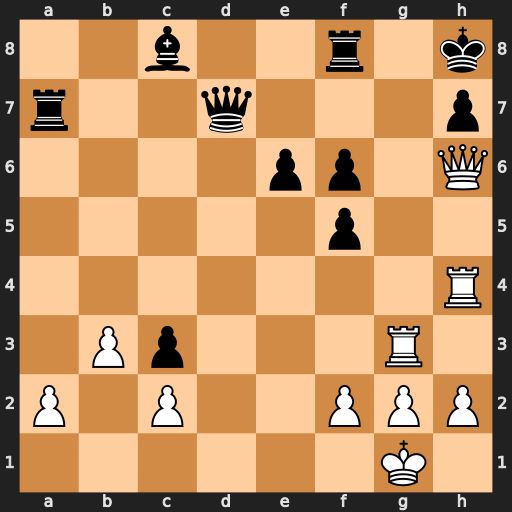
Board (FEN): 2b2r1k/r2q3p/4pp1Q/5p2/7R/1Pp3R1/P1P2PPP/6K1
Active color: w
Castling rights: -
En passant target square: -
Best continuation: Qxf8#